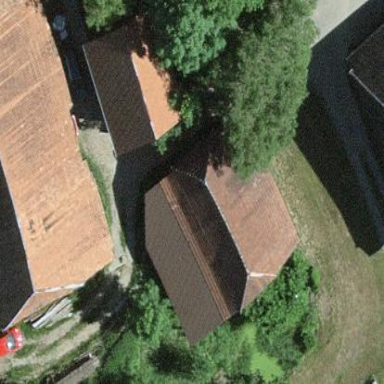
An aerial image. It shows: Rural barn.